Question: I am working on this fully transparent toolbar style window that I docked on the bottom right corner of the screen. What I am unable to do is to get rid of the small square at the bottom right of the window (primarily because I don't know what it is).

Notice the small block at the bottom right. Any pointers regarding how to hide that thing?
My XAML (which is pretty much empty) looks like this:
'''
<ui:BaseView x:Class="Infosys.DirectorySearch.UI.SearchView"
xmlns="http://schemas.microsoft.com/winfx/2006/xaml/presentation"
xmlns:x="http://schemas.microsoft.com/winfx/2006/xaml"
xmlns:ui="clr-namespace:Infosys.DirectorySearch.UI"
WindowStyle="ToolWindow"
ResizeMode="NoResize"
ShowInTaskbar="False"
WindowStartupLocation="Manual"
Width="400"
Height="Auto"
Loaded="SearchView_Loaded">
<Grid>
</Grid>
</ui:BaseView>
'''
The glassification code is taken from here: <URL>
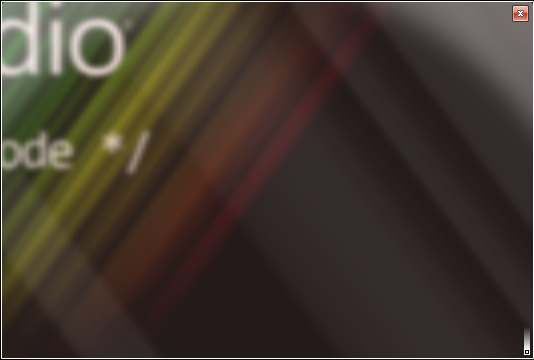
Answer: Unfortunately, the solutions didn't work. But the square seems to have disappeared as I added some controls to the page. Marking this solution as answered.